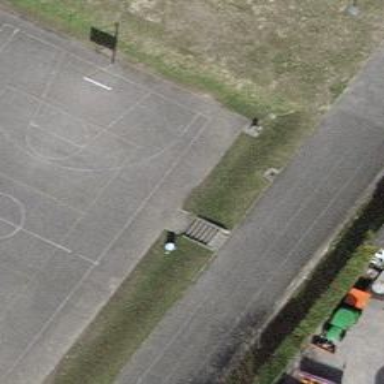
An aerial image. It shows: Set of steps on the road.